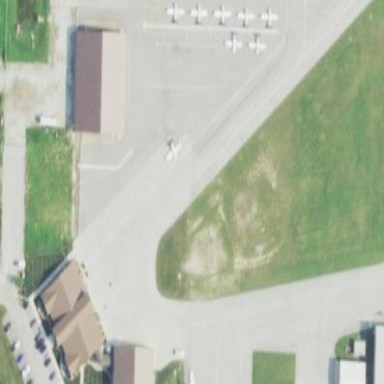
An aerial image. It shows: Apron paved with asphalt at the airport.